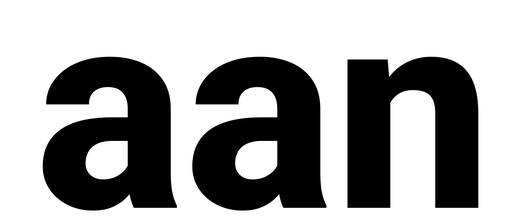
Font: Roboto_ExtraBold